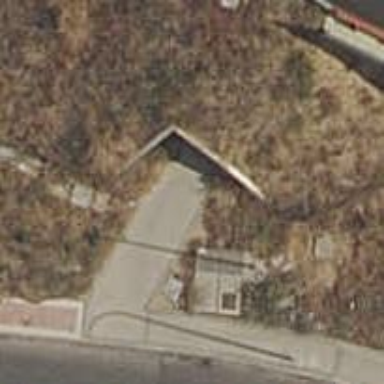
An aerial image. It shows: Footway tunnel.